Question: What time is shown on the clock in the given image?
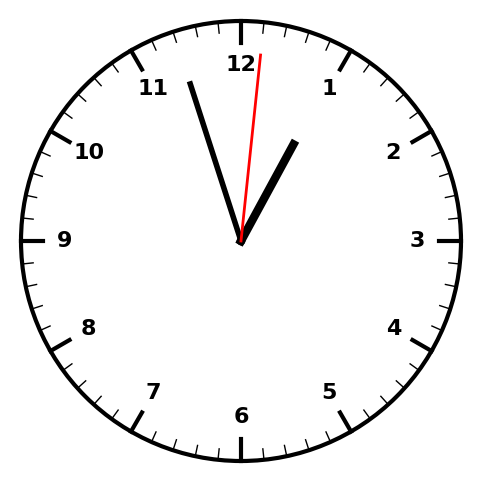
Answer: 12:57:01